Question: I want to subset an interval on the lower end as well as on the upper end along a range of numbers in a variable. My question is how can I subset or filter based on NOT greater than AND NOT smaller than in R? I looked up the relational operators '?'>'' and there is nothing like '!>' or '!>='. Then I found that it is possible with '!between()' from the 'dplyr' package but I cannot figure out how to negate this in base R. How would you do that? Something like '!(x[x >= left & x <= right])' doesn't work...
'''
require(dplyr)
#> Loading required package: dplyr
#>
#> Attaching package: 'dplyr'
#> The following objects are masked from 'package:stats':
#>
#> filter, lag
#> The following objects are masked from 'package:base':
#>
#> intersect, setdiff, setequal, union
require(ggplot2)
#> Loading required package: ggplot2
x <- seq(-5, 5, length.out = 1000)
d <- tibble(X = x, Y = x^3)
### THIS WORKS
(d %>%
filter(!between(X, -2, 2)) -> d_sub)
#> # A tibble: 600 x 2
#> X Y
#> <dbl> <dbl>
#> 1 -5 -125
#> 2 -4.99 -124.
#> 3 -4.98 -124.
#> 4 -4.97 -123.
#> 5 -4.96 -122.
#> 6 -4.95 -121.
#> 7 -4.94 -121.
#> 8 -4.93 -120.
#> 9 -4.92 -119.
#> 10 -4.91 -118.
#> # ... with 590 more rows
### PLOT TO CONFIRM
(d_sub%>%
ggplot(aes(X,Y)) + geom_point())
'''

<URL>
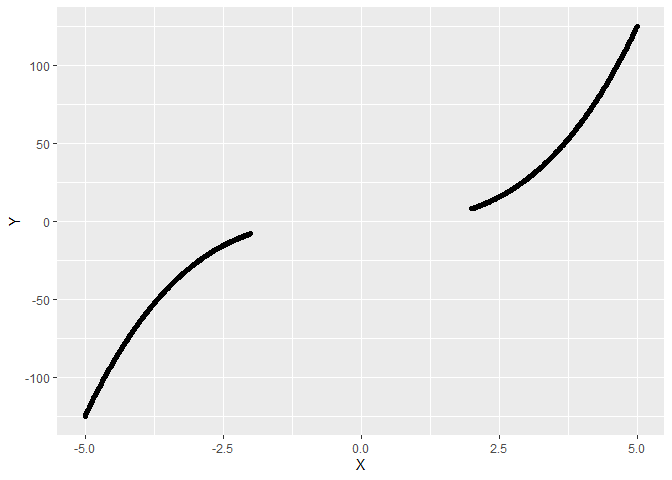
Answer: no need to negate anything. You can do '(x <= -2) | (x >= 2)'
E.g.
'''
X= -10:10
X[(X <= -2) | (X >= 2)]
#[1] -10 -9 -8 -7 -6 -5 -4 -3 -2 2 3 4 5 6 7 8 9 10
'''
Which is the same as
'''
X[!(X >-2 & X <2)]
#[1] -10 -9 -8 -7 -6 -5 -4 -3 -2 2 3 4 5 6 7 8 9 10
'''